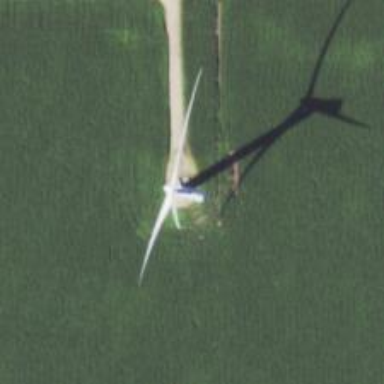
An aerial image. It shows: Wind generator with horizontal axis. The generator is wind turbine.